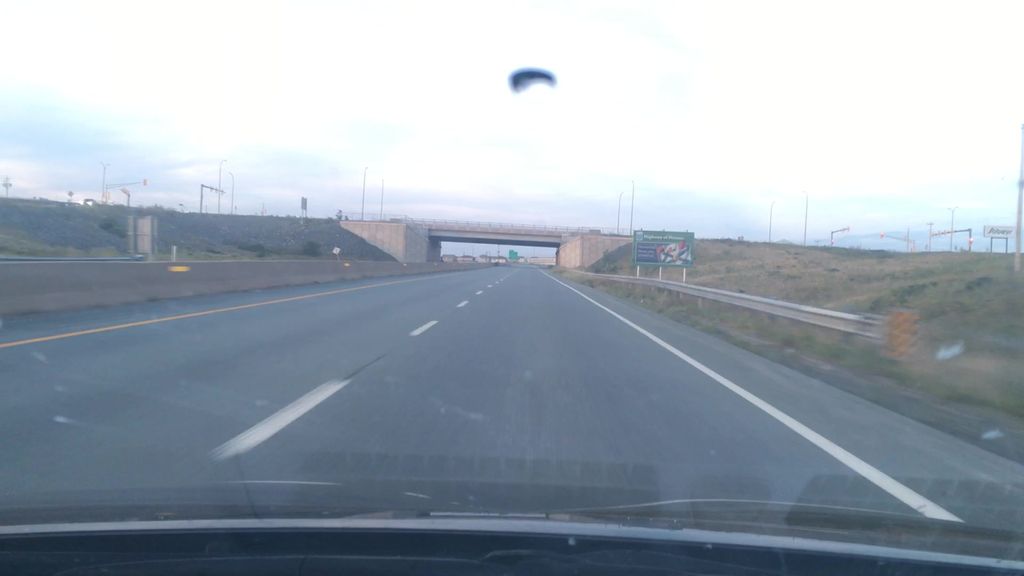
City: halifax